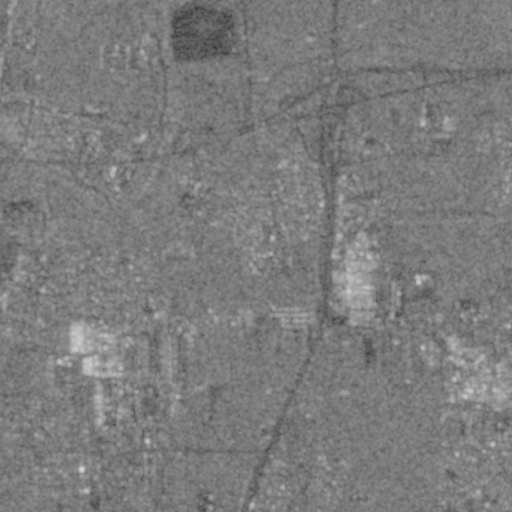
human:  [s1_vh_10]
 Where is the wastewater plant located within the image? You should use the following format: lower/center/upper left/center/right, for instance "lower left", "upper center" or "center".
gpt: The wastewater plant is located in the upper left of the image.
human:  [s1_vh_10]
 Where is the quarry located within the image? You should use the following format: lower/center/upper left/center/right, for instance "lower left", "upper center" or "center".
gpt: There is no quarry in the image.

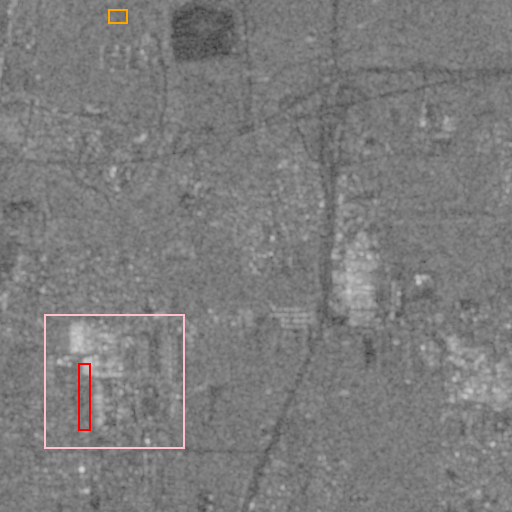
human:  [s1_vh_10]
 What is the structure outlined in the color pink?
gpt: The structure outlined in pink is a power plant.
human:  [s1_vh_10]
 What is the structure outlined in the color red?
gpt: The structure outlined in red is a power substation.
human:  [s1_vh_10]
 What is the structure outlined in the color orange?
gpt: The structure outlined in orange is a wastewater plant.
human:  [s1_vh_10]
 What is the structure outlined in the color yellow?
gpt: There is no yellow outline.